Interaction volume radius: 5 \u00c5
Interaction volume height: 10 \u00c5
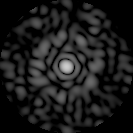
Disorder parameter: 0.8697